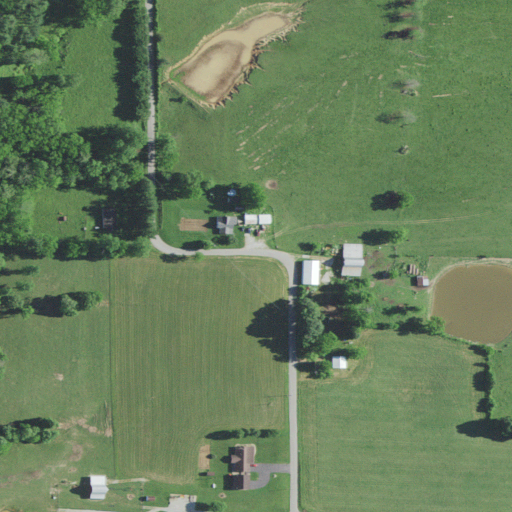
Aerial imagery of ridge(s) in Indiana named Dennison Ridge containing pasture, open development, deciduous forest, mixed forest, low intensity development, and open water